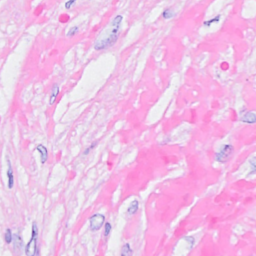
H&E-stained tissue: Breast